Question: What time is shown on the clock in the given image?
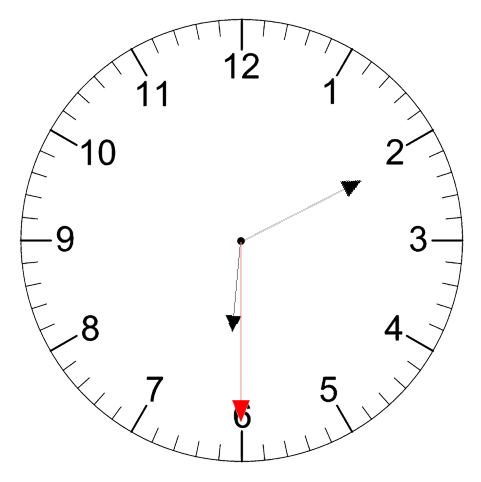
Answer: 06:10:30